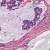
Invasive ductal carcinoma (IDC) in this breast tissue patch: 1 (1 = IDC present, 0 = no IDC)